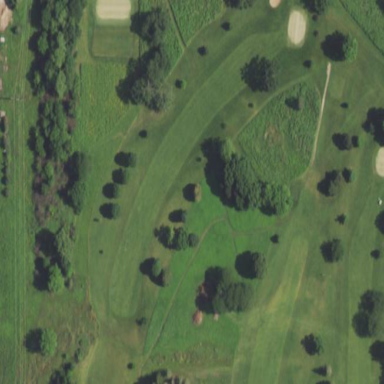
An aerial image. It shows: Rough area on grassy golf course.